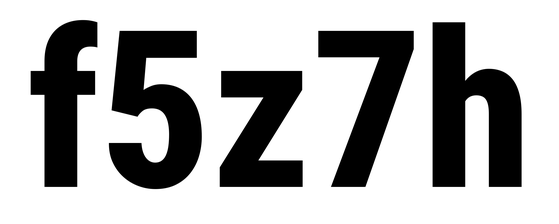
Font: Roboto_Condensed_ExtraBold